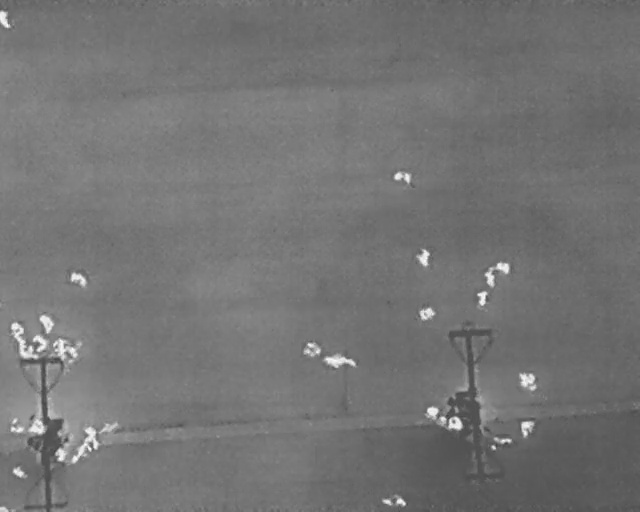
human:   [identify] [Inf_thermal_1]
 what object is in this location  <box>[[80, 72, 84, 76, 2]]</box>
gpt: <ref>1 large person at the bottom right</ref>

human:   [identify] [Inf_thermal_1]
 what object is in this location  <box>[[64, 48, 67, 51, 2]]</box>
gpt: <ref>1 large person at the center</ref>

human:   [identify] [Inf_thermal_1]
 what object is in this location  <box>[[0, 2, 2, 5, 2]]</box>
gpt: <ref>1 medium person at the top left</ref>